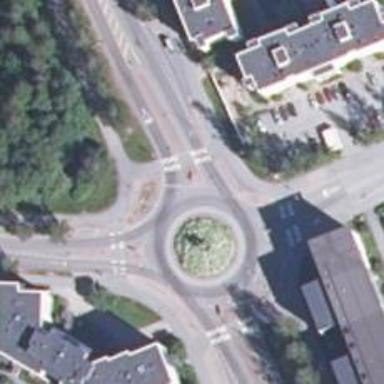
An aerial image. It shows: Secondary road with asphalt surface leading to roundabout junction.